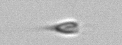
Label: Calciopappus